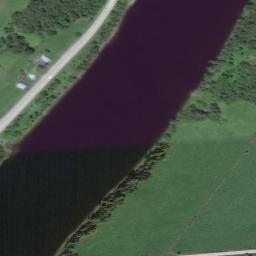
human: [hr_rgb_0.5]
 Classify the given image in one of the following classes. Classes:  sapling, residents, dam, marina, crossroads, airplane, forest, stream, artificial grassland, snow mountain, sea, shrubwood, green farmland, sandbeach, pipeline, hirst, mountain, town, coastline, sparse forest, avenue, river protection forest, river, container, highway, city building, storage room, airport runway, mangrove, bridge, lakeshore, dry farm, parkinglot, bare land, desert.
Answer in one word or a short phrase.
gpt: river